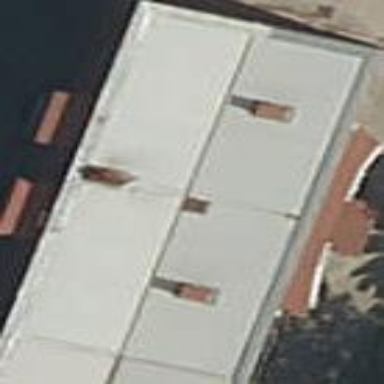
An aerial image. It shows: Hipped roof apartment building.